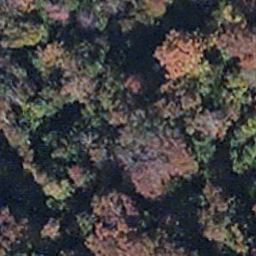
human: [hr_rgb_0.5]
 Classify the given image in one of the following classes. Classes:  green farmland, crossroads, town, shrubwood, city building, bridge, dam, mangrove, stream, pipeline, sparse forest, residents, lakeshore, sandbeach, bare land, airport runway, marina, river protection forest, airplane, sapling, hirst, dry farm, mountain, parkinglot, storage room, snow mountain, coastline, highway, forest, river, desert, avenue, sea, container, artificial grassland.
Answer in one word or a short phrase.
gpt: mangrove